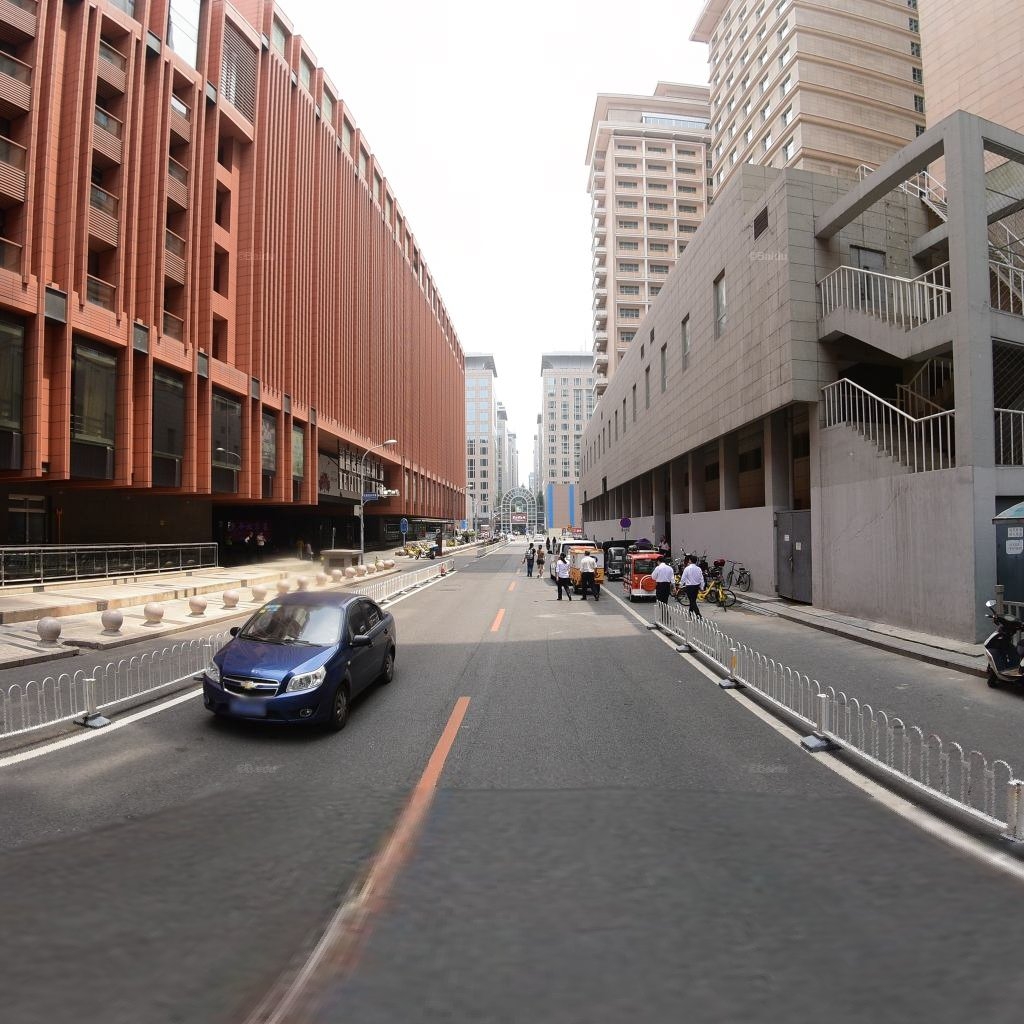
Region: Dongcheng
Road damage annotations: longitudinal crack